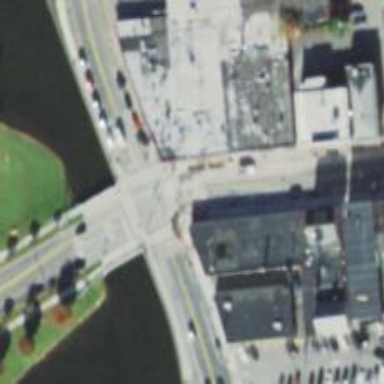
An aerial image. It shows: Retail building.